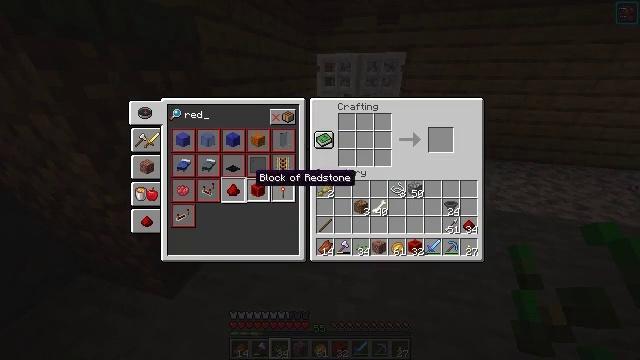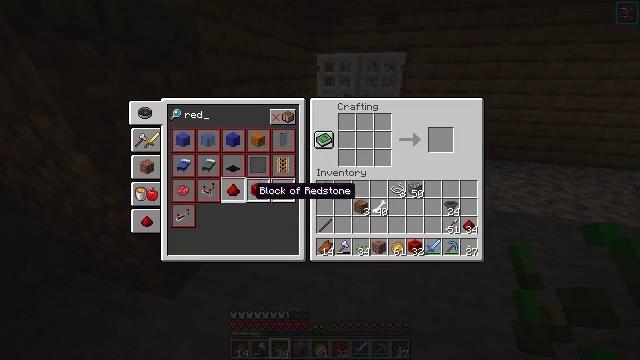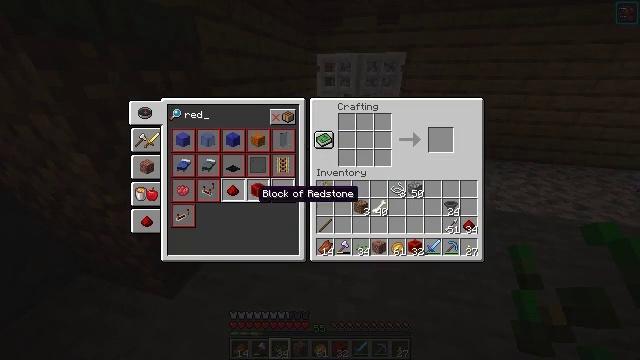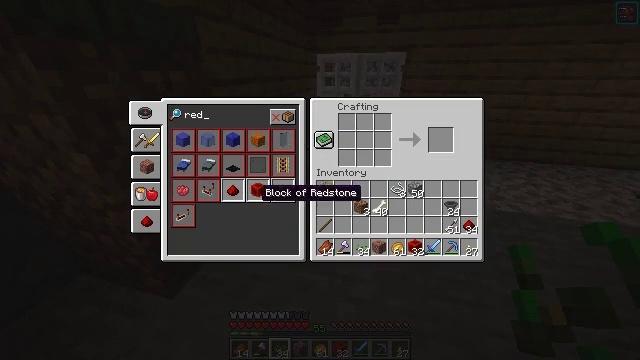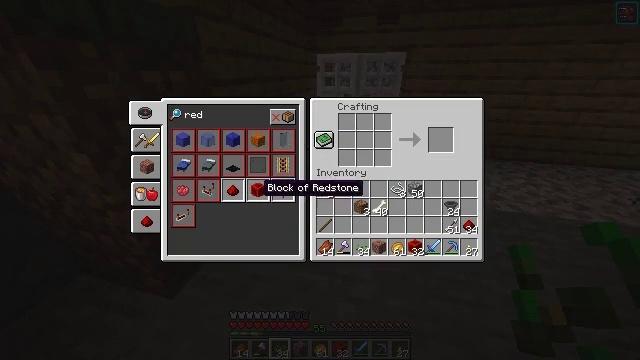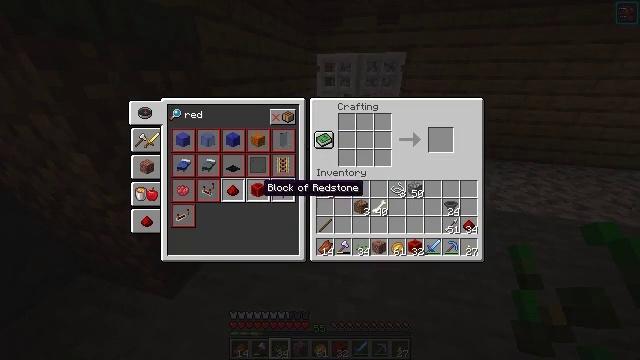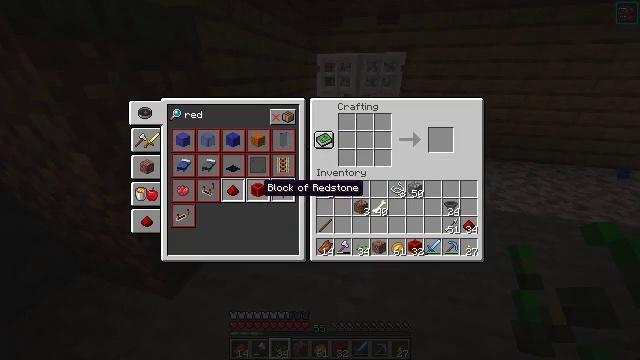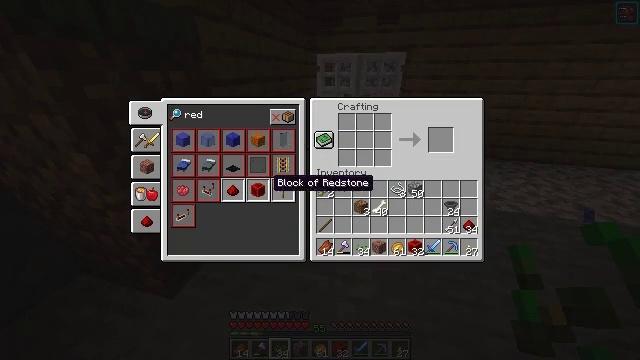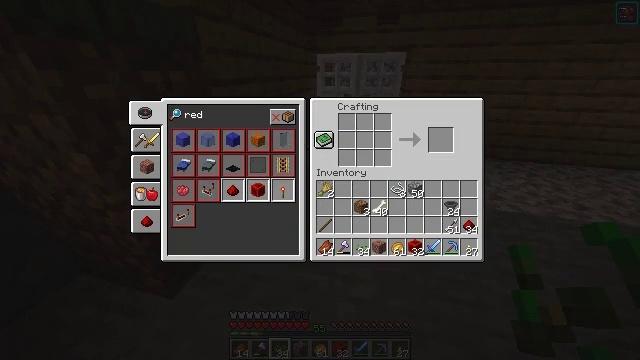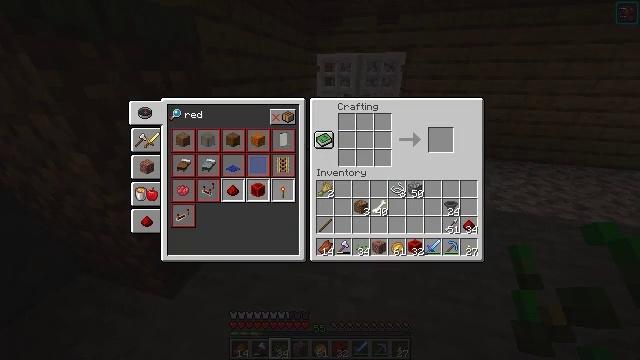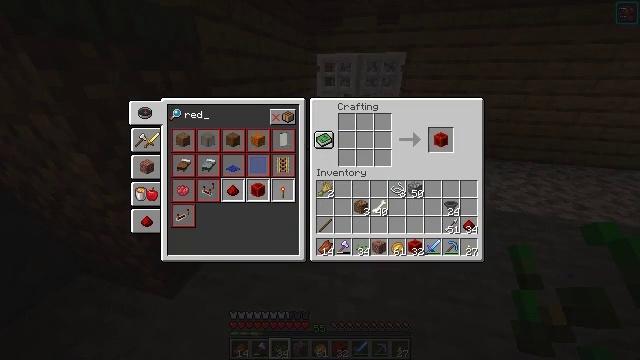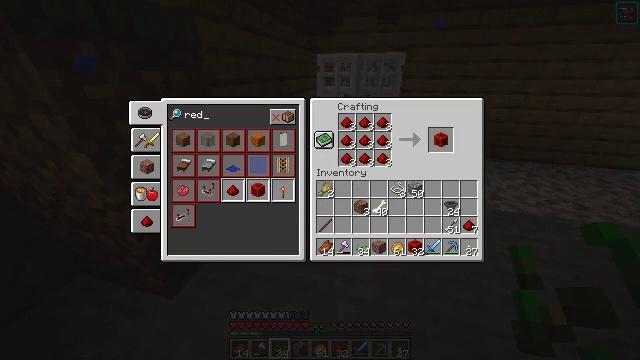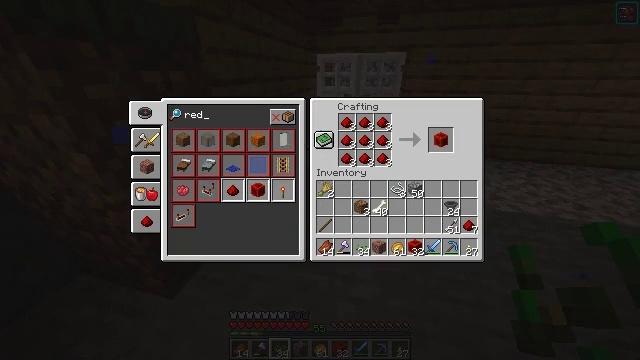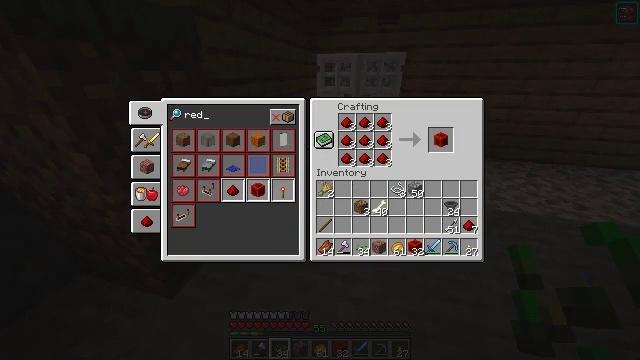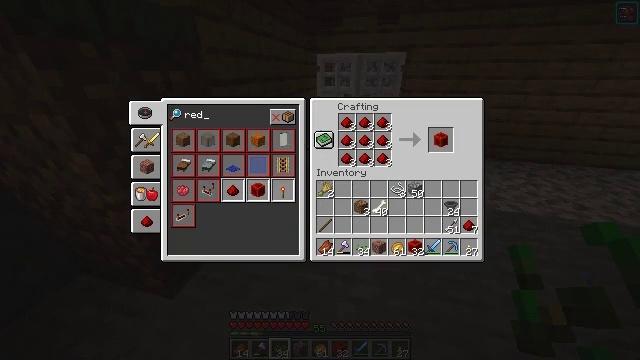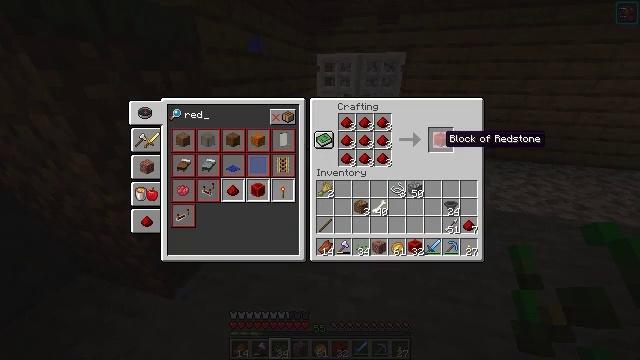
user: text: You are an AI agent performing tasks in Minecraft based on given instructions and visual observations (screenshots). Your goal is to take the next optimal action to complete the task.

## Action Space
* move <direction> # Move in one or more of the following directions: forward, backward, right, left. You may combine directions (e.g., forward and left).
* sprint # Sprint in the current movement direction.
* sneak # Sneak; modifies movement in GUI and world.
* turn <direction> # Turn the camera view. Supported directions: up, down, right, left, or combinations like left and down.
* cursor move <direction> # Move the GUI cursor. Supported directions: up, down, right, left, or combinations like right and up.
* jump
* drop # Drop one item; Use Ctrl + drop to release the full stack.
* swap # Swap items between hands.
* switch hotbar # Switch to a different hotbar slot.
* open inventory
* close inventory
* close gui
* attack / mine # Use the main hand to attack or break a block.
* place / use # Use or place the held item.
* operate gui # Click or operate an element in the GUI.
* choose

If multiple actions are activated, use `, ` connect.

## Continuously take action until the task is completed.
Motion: motion action
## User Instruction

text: Turn redstone dust into a redstone block.
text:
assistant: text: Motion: sneak, cursor move down
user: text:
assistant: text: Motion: sneak
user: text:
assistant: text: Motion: sneak
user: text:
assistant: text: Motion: sneak
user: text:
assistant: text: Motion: sneak, operate gui
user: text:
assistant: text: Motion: sneak, operate gui
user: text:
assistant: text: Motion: sneak, cursor move right
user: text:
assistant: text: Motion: sneak, cursor move right
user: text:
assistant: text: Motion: sneak, cursor move right and up
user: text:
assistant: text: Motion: sneak, cursor move right and up
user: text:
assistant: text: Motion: sneak, cursor move right and up
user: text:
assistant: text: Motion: sneak
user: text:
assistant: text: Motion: sneak
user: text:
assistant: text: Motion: sneak, cursor move right
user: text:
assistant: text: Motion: sneak, cursor move right
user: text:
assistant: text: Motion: sneak
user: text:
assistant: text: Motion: sneak
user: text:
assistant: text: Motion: sneak
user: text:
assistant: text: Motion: sneak
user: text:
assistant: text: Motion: sneak, operate gui
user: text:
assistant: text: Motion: sneak, operate gui
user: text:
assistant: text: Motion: sneak
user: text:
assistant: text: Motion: sneak
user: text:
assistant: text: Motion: sneak
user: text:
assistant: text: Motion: sneak